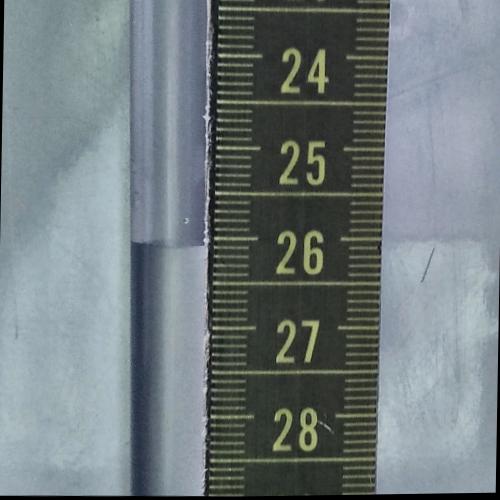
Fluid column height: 26.1 cm